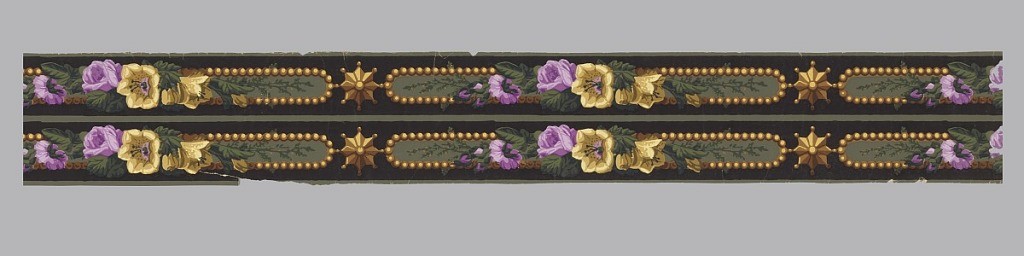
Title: Border
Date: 1850
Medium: Machine-printed paper
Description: Buff and brown beaded cartouches, contain bouquet of magenta roses and yellow flowers. Eight-point buff and brown stars are suspended between the cartouches. Black ground.